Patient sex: M
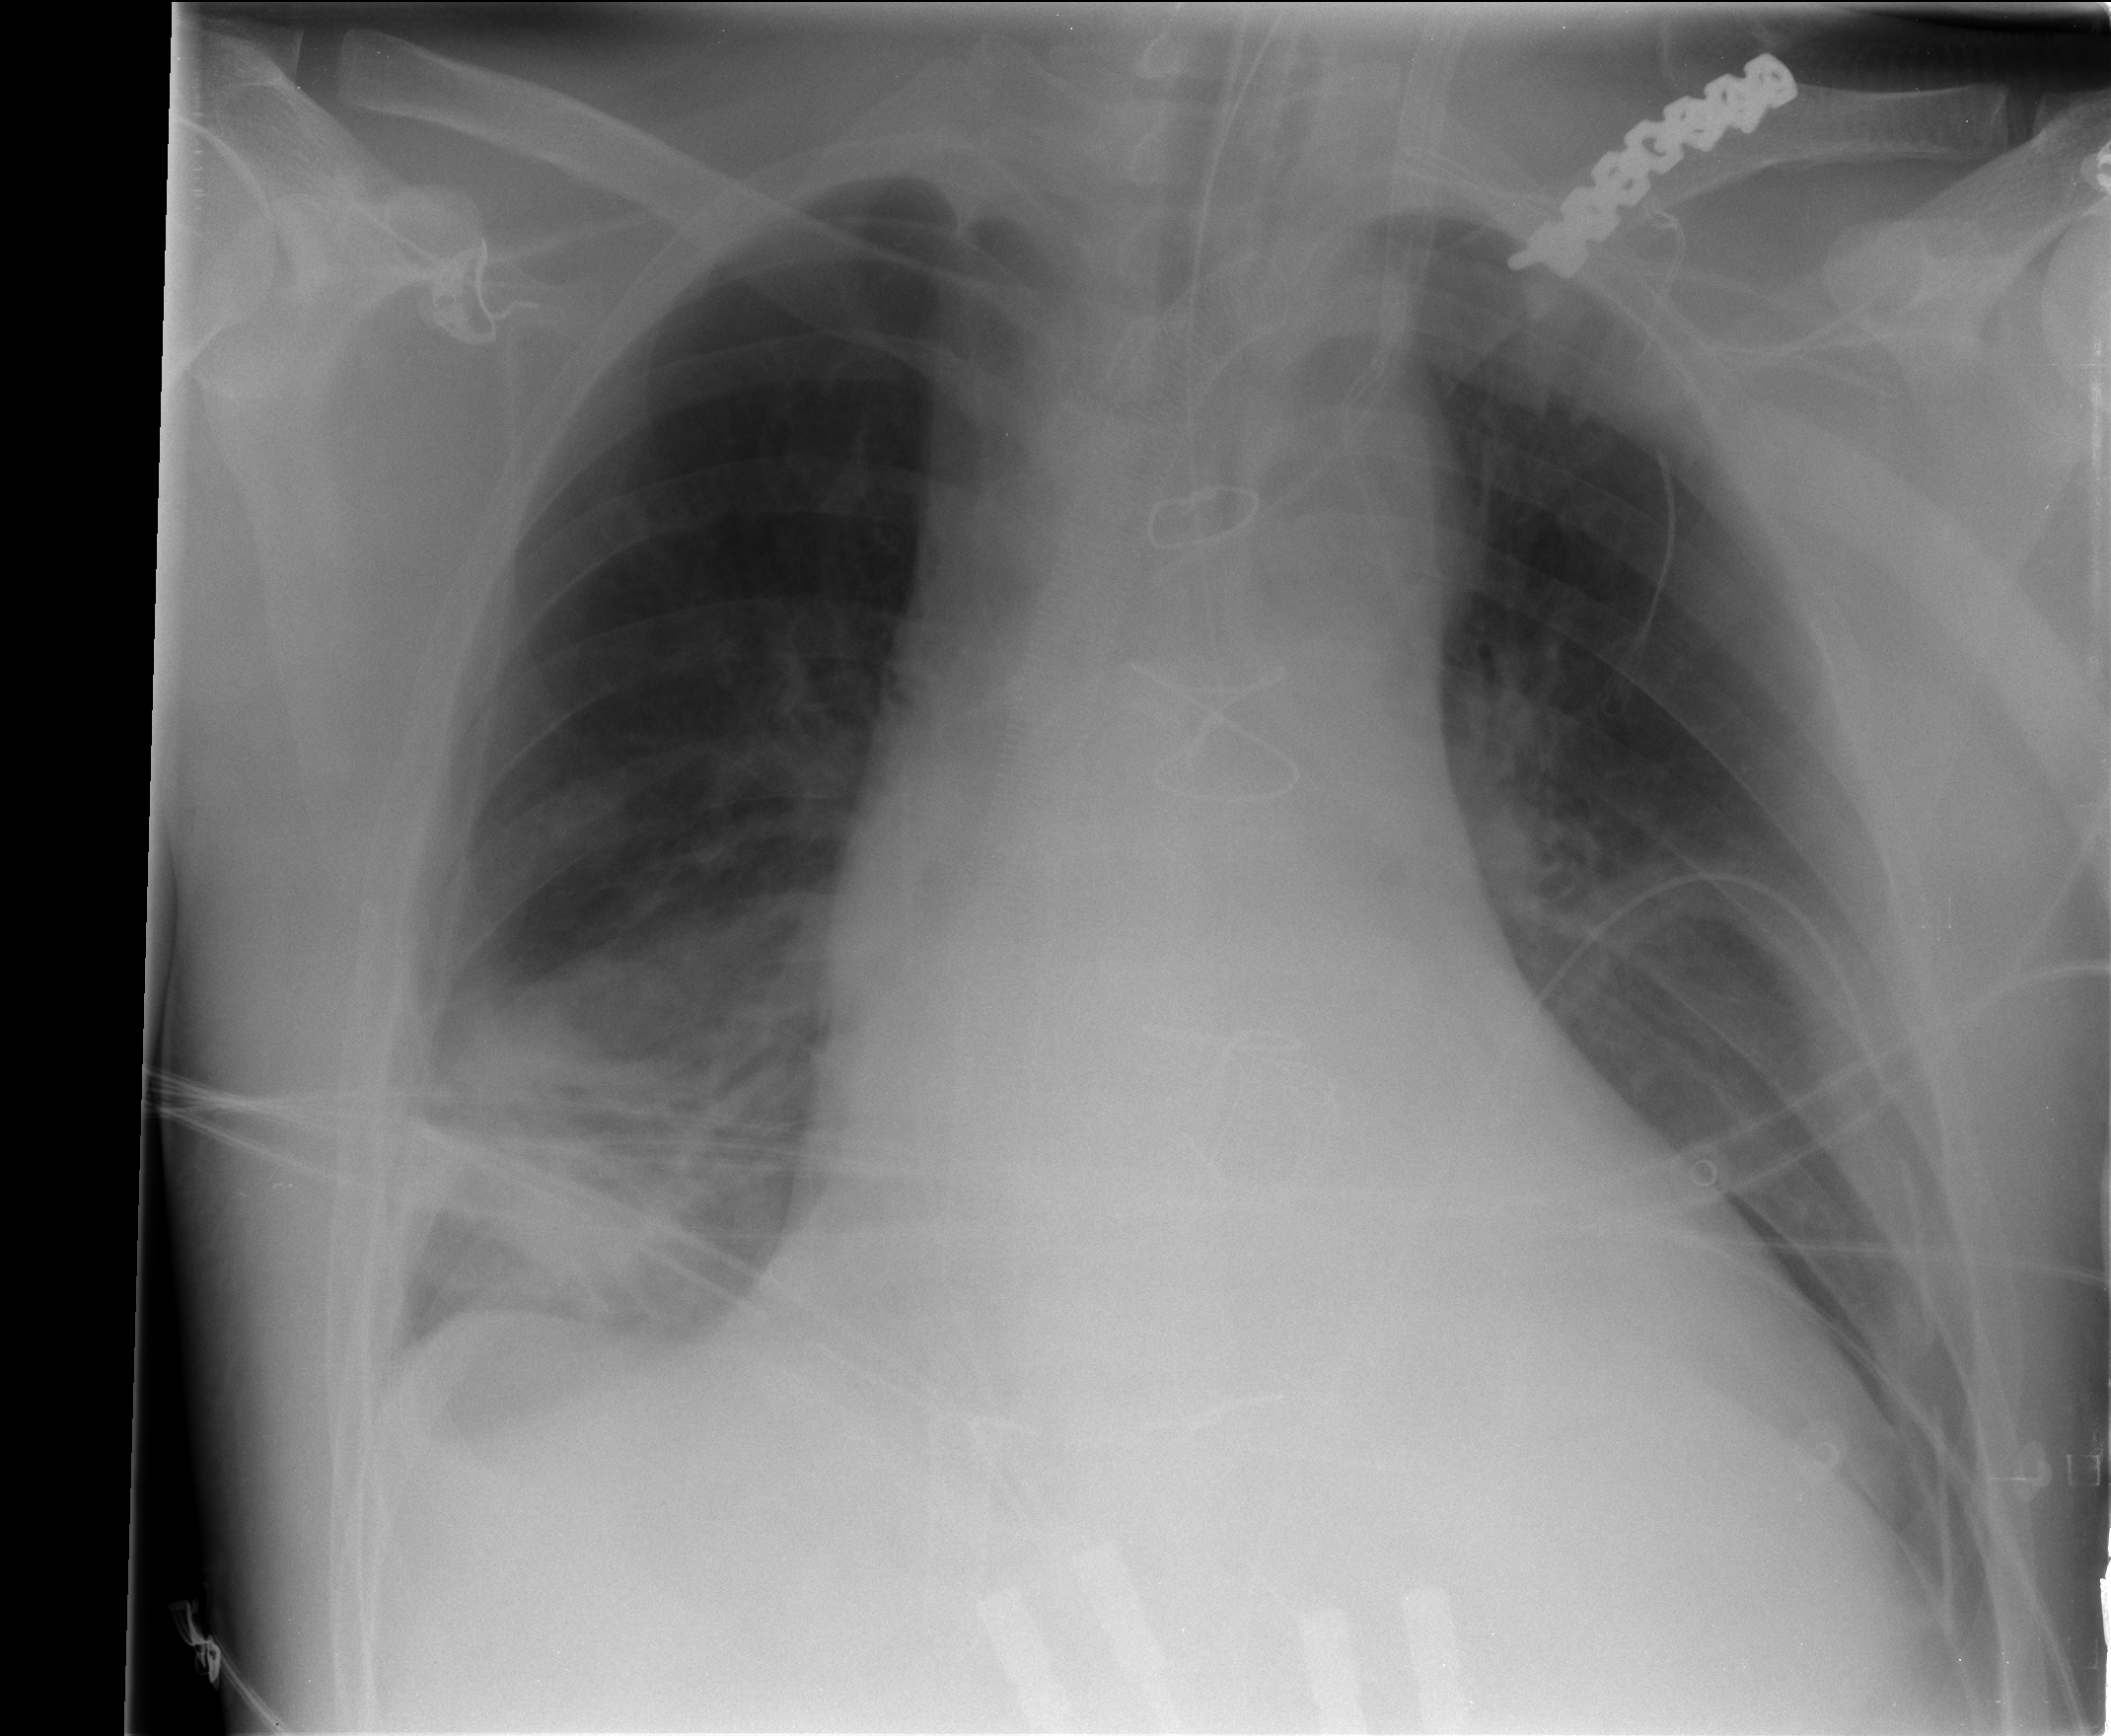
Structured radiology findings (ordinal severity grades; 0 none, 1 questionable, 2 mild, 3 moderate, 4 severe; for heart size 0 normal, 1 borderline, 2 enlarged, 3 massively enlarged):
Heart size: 0
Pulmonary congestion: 2
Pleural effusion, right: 0
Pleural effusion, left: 0
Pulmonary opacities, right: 2
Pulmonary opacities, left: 0
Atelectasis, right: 2
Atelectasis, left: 0